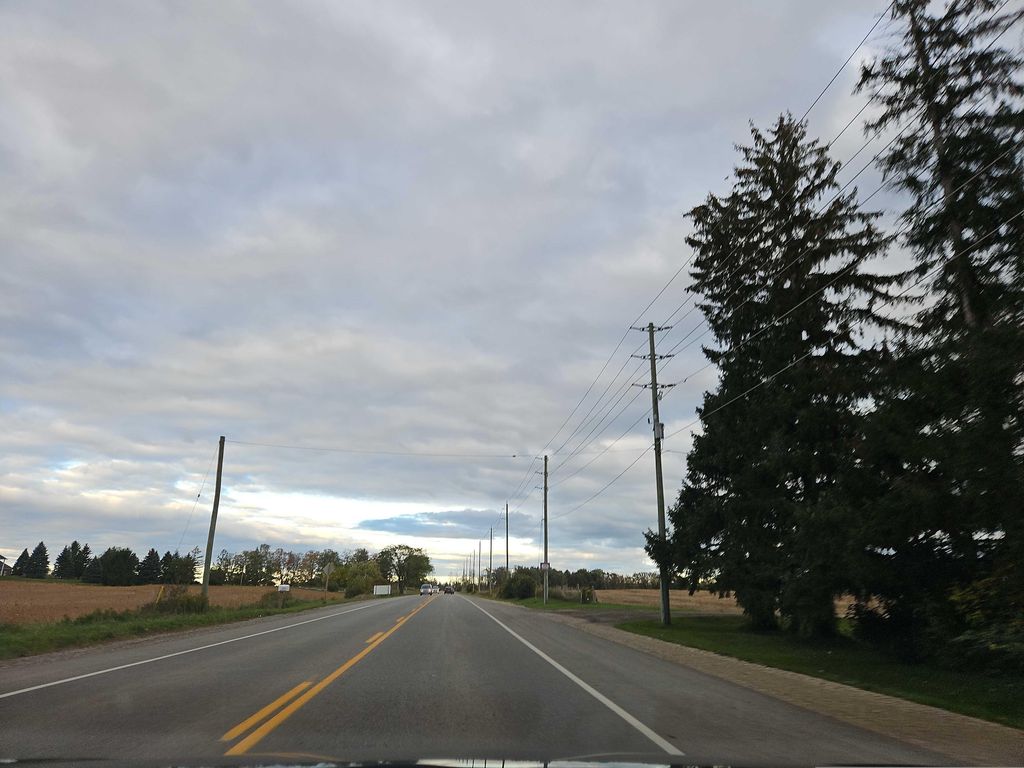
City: kitchener-waterloo